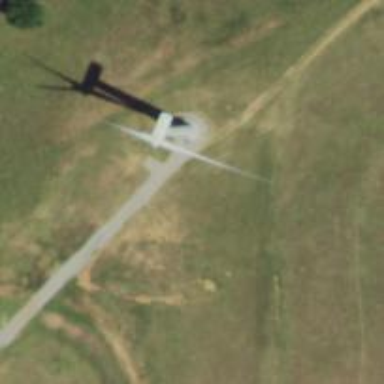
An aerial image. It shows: Wind generator using horizontal axis wind turbines.